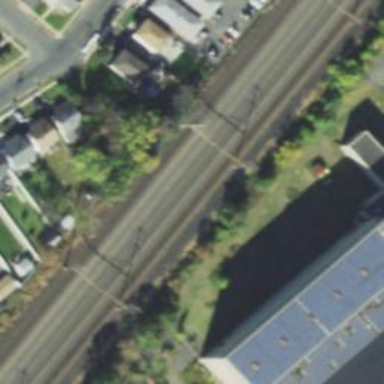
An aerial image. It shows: Railway with electrified contact lines.